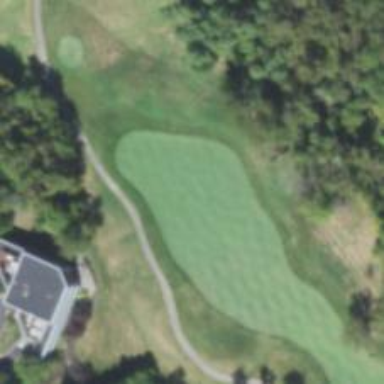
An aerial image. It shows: View of golf hole.